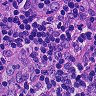
Metastatic tissue present: no